Question: I have the next results from a query. I did this:

Where the user "Adriana Smith" with ID 6 is repeated because she has different contract dates, to do that I did a left join from table bo_users to bo_users_contracts (1:m One to Many Relation). The query is below:
'''
SELECT bo_users.ID, bo_users.display_name, COALESCE (bo_users_contracts.contract_start_date,'-') AS contract_start_date, COALESCE (bo_users_contracts.contract_end_date, '-') AS contract_end_date, COALESCE (bo_users_contracts.current,'-') AS current
FROM bo_users
LEFT JOIN bo_users_contracts ON bo_users.ID = bo_users_contracts.bo_users_id
LEFT JOIN bo_usermeta ON bo_users.ID = bo_usermeta.user_id
WHERE (bo_usermeta.meta_key = 'role' AND bo_usermeta.meta_value = 'member')
'''
But I want to get all users, but from user Adriana I just want to get the occurrence where "current" column = 1.
So the final result would be the 3 user's records:
Alejandro, Rhonda and Adriana (with "current" = 1)
Thank you!
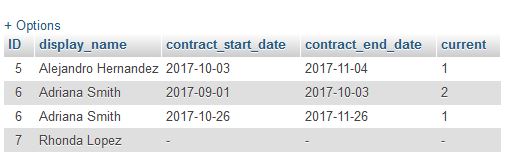
Answer: Since you want to limit on a table being outer joined, the limit should be placed on the join itself so the all records from bo_users is retained. (as indicated desired by the outer join)
Essentially the limit is applied before the join so the unmatched records from BO_users to bo_users_contracts are kept. If applied after the join in a where clause the records from BO_user without a matching record would have a null value for current and thus be excluded when the current=1 filter is applied.
In this example the only values which should be in the where would be from table BO_USERS.
I'd even move the bo_usermeta filters to the join or you may lose bo_users; or the left join on the 3rd table should be an inner join.
'''
SELECT bo_users.ID
, bo_users.display_name
, COALESCE (bo_users_contracts.contract_start_date,'-') AS contract_start_date
, COALESCE (bo_users_contracts.contract_end_date, '-') AS contract_end_date
, COALESCE (bo_users_contracts.current,'-') AS current
FROM bo_users
LEFT JOIN bo_users_contracts
ON bo_users.ID = bo_users_contracts.bo_users_id
and bo_users_contracts.current = 1
LEFT JOIN bo_usermeta --This is suspect
ON bo_users.ID = bo_usermeta.user_id
WHERE (bo_usermeta.meta_key = 'role' --this is suspect
AND bo_usermeta.meta_value = 'member') --this is suspect
'''
The lines reading this is suspect are that way because you have a left join which means you want all users from bo_users.. However if a user doesn't have a meta_key or meta_value defined, they would be eliminated. Either change the join to an inner join or move the where clause limits to the join. I indicate this as you're query is "inconsistent" in it's definition leading to ambiguity when later maintained.